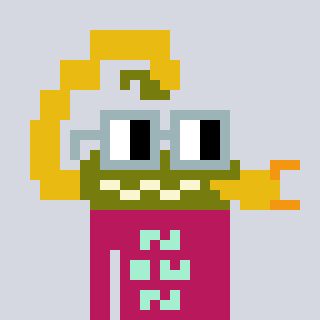
a pixel art character with square dark gray glasses, a scorpion-shaped head and a darkpink-colored body on a cool background